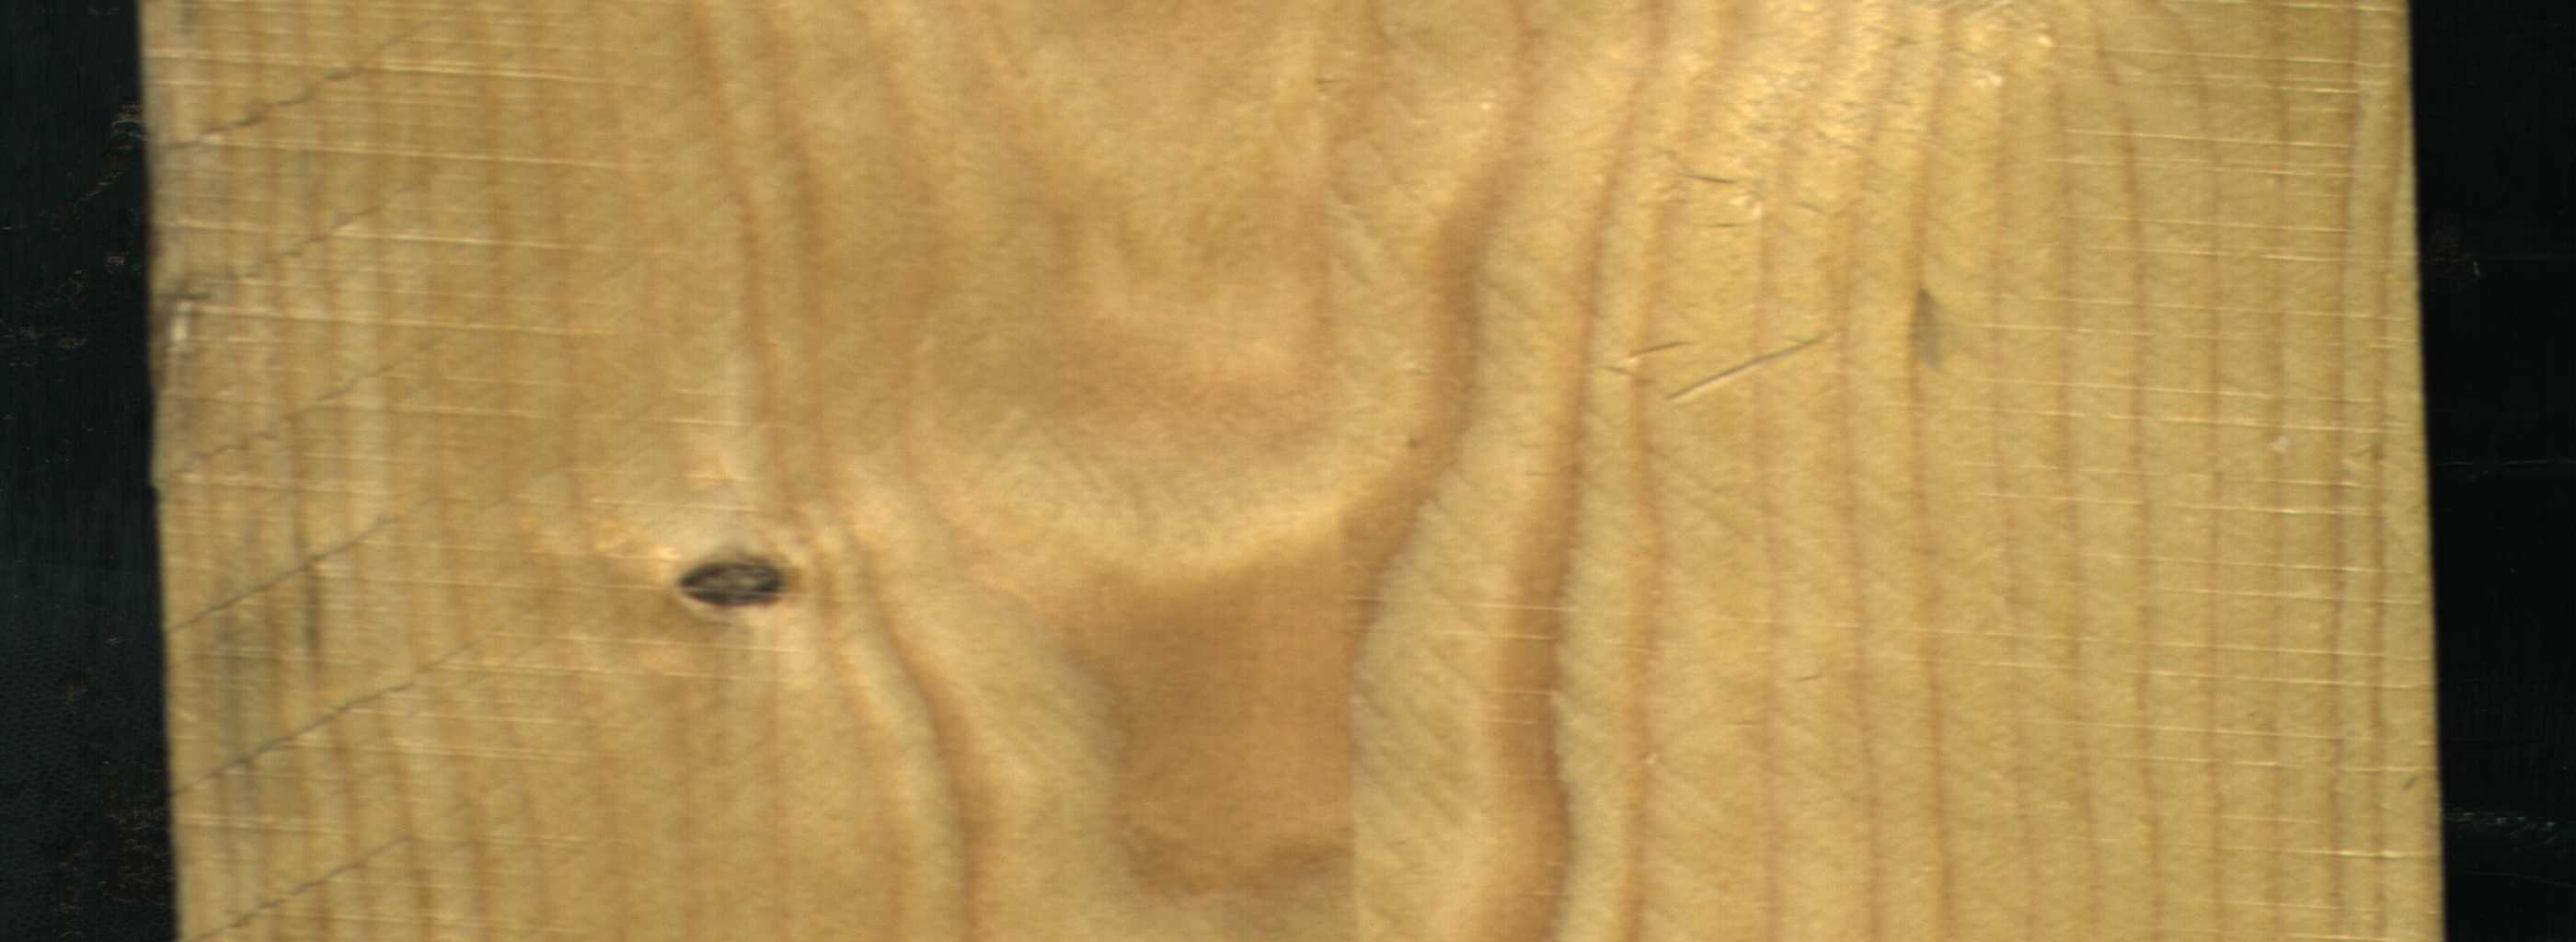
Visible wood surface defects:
Dead_Knot